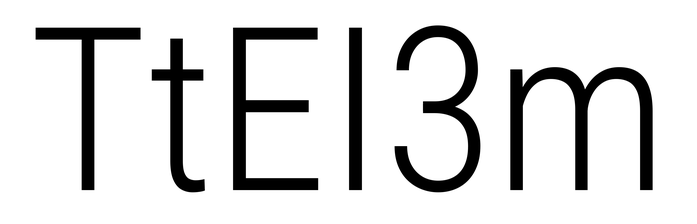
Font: Roboto_Condensed_Light